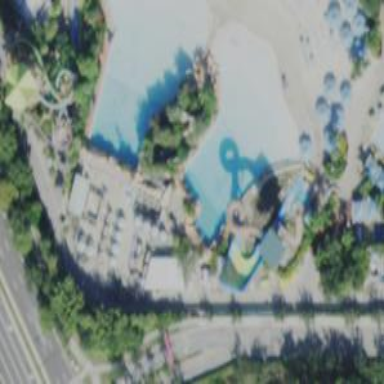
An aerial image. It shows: Water slide attraction.